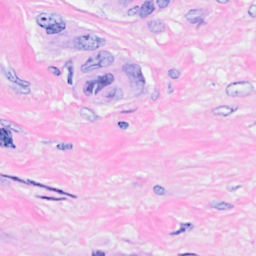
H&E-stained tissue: Breast